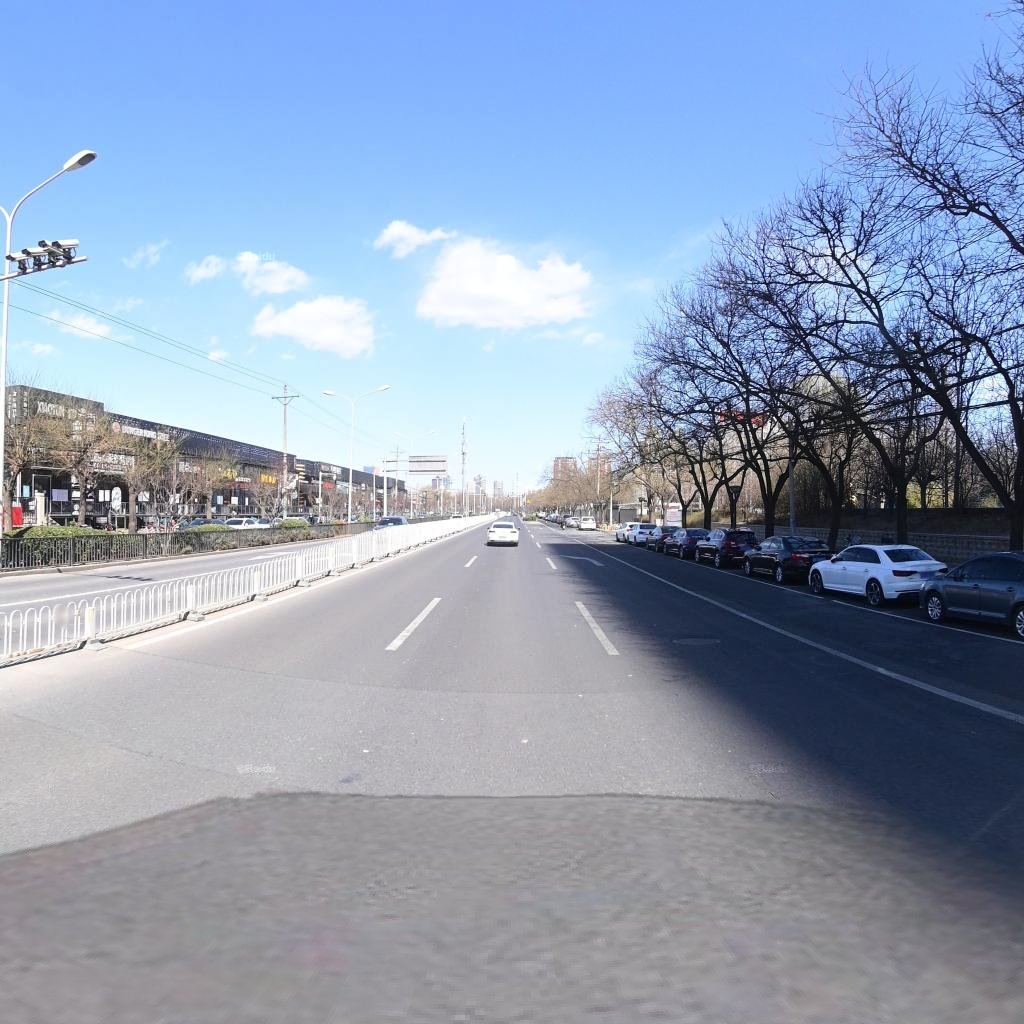
Region: Chaoyang
Road damage annotations: transverse patch, transverse patch, manhole cover